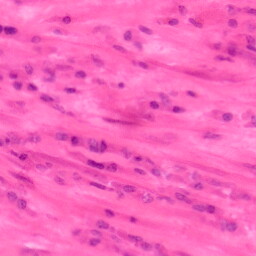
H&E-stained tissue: Colon